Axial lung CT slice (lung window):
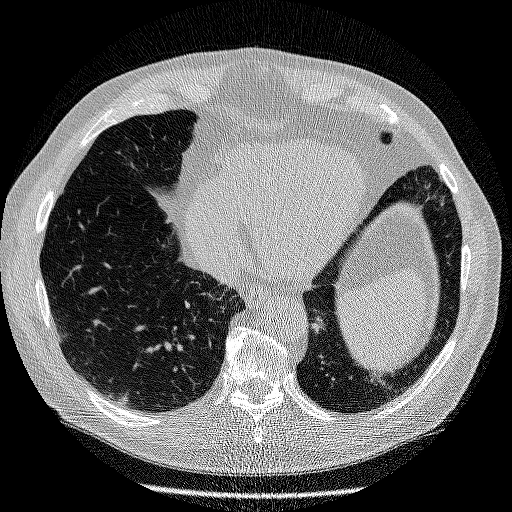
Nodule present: no